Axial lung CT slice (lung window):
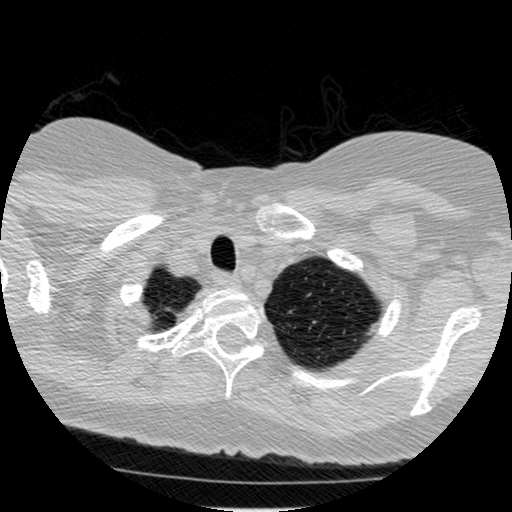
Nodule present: no